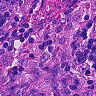
Metastatic tissue present: no